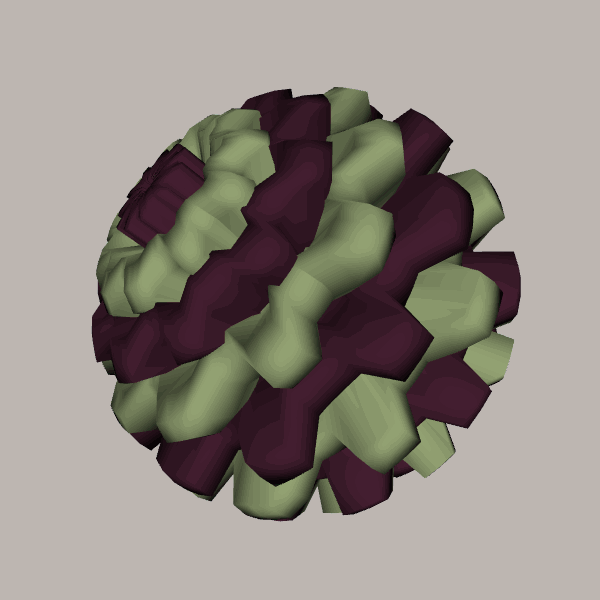
Background: light